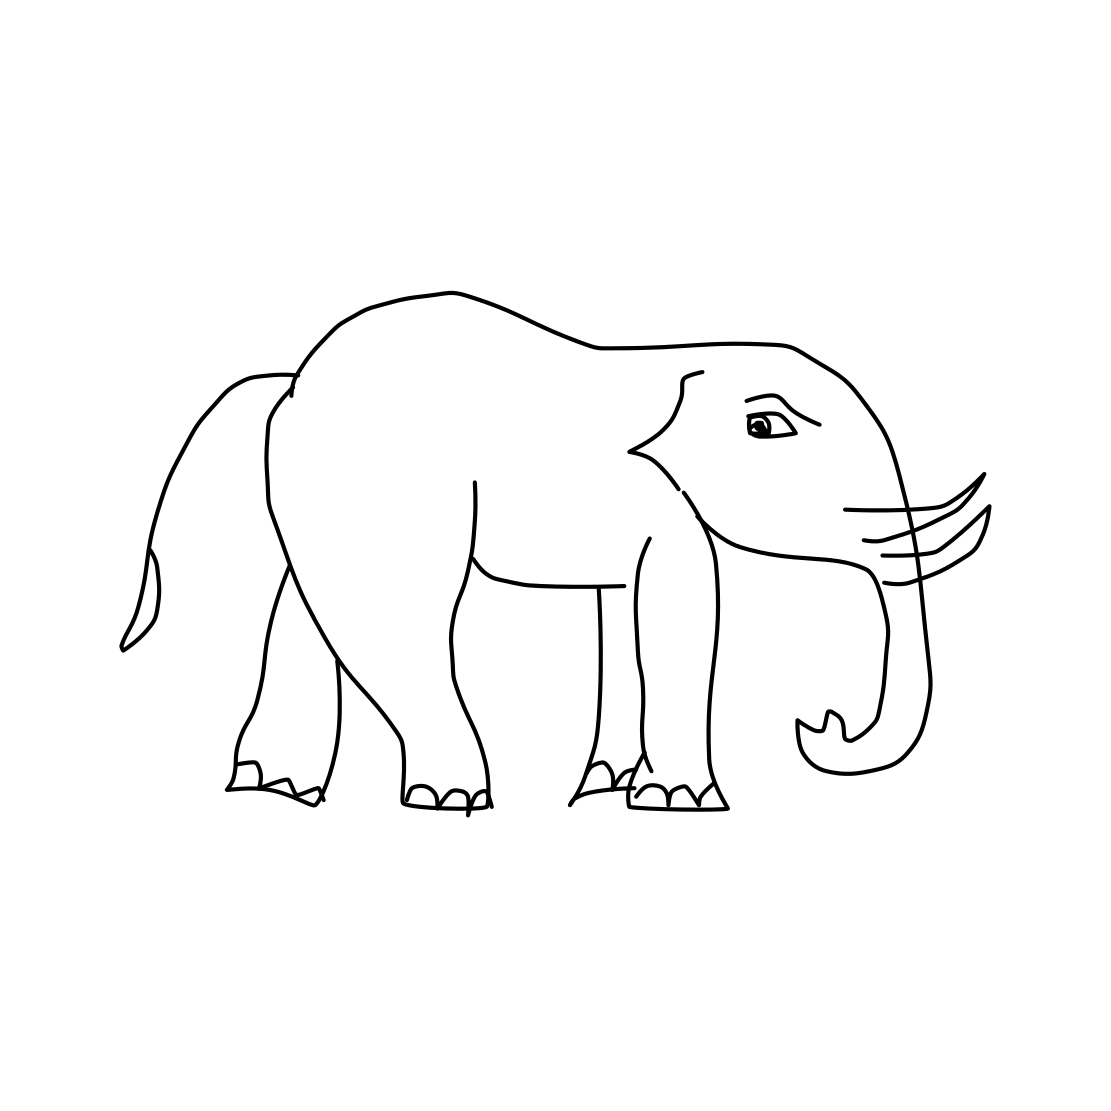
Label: elephant